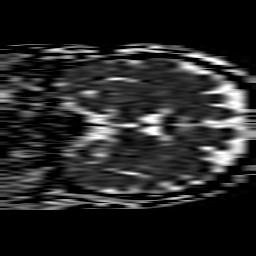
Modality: ADC
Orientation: coronal
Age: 71
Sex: female
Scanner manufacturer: philips
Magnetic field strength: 1.5 T
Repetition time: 3.396 s
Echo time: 0.09411 s